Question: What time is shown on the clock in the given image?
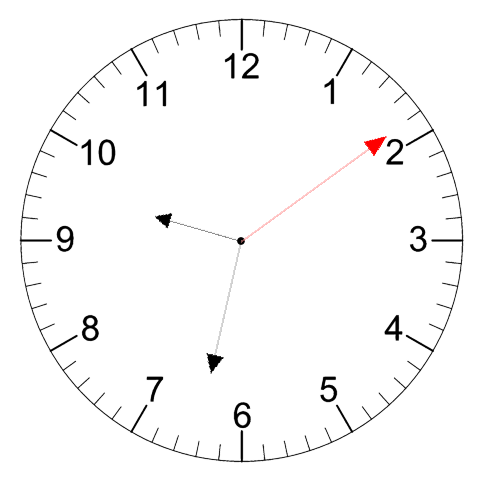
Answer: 09:32:09